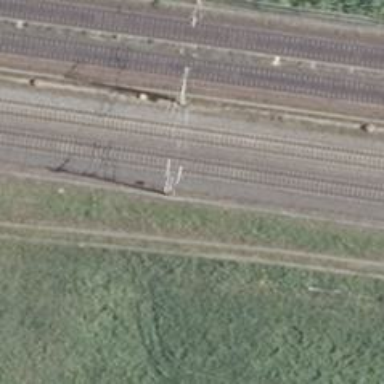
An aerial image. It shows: Milestone along the railway track with catenary mast.